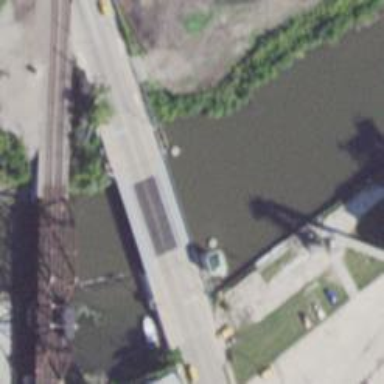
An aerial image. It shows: Movable bascule bridge.